Question: I am trying to retrospectively unit test an application that is fairly complex but utilises MVC. I know retrospectively applying unit tests isn't ideal but I still believe it's possible by refactoring existing code. A majority of the time it is not possible to unit test one unit, without relying on other units i.e. a view relies on a model.
What is the best way to unit test in this case? Is it better to utilise the real model or create a mock model?
The problem with utilising a real model in my situation is that the model relies on other response classes that get data from XML so there's a chain of reliance. This model has a lot of data so it would be much easier to use this but maybe I'm missing the point.
I have provided a UML of the application for brevity.

**Edit ****
Ok so if I am correct, is it best practice to create mock data inside a mock class? for example I have the mock class "MockPlaylistPanelModel" that creates data required for the View class "PlaylistPanel" to run without errors:
'''
class MockPlaylistPanelModel extends Mock implements IPlaylistPanelModel
{
/**
* Return all playlist items
* @public
*/
public function get mainPlaylistItems():Vector.<PlaylistData>
{
var playData:Vector.<PlaylistData> = new Vector.<PlaylistData>;
var playlistResp:PlaylistData = new PlaylistData(0, "", "", 0, 0, 0, 0);
playData.push(playlistResp);
return playData;
}
}
'''
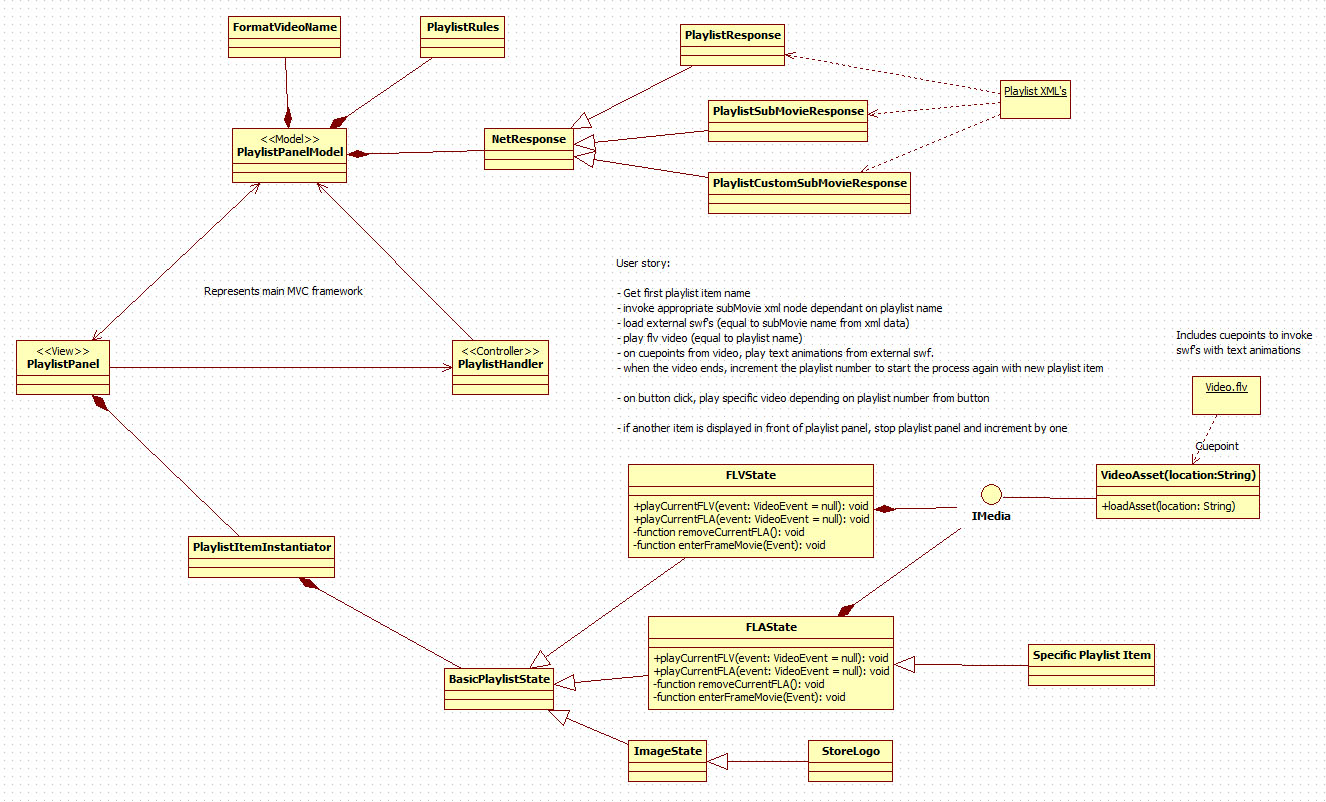
Answer: To retrospectively fit unit testing into an existing application, you often need to change the application code to support unit testing (as you rightly mention you may need to perform some refactoring). However of course the risk here is changes to the application introduce bugs, which cannot be protected against without having some tests in place.
Therefore, a sensible approach is to get some system level tests in place covering some of your key use cases. This acts as a kind of 'test scaffolding' around your application, meaning that you can more safely begin to introduce lower level tests with a decreased risk of introducing bugs as you modify the application to make it more testable. Once this is in place, you can then introduce a policy that developers must write tests around any code they change before they change it - this allows you to organically grow a set of automated tests around the application.
I would highly recommend getting hold of <URL> - this excellent book covers all sorts of useful techniques for introducing testing into an existing application which has little automated testing.
Regarding your question on whether you should create mock data inside a mock class for testing, this is one approach you can take when injecting test versions of objects, but probably not the best. By using a mocking framework like <URL> you can easily create mock objects with clearly defined behaviour on the fly. In your case, you can use Mockito to create a mock model implementation, and then inject your mock model into whatever object depends on it.